Question: I have a code like this (I have to test a repo, you'll see the code below)
'''
public class SomeClass
{
public AsyncPolicyWrap PropName { get; }
public SomeClass(...)
{
PropName = Policy.WrapAsync(someRetry,someCircuitBreaker)
// here there are passed some methods that return someRetry - AsyncRetryPolicy
// and someCircuitBreaker - AsyncCircuitBreakerPolicy
}
}
'''
then I have another repo class
'''
public class SomeRepo : ISomeRepo
{
private readonly AsyncPolicy _somePolicy;
public SomeRepo(..., SomeClass someClass) : base(...)
{
_somePolicy = someClass.PropName;
}
public async Task<Result<SomeDTO>> GetDTO(Guid someId)
{
var someResponse = await _somePolicy.ExecuteAsync(() =>
HttpClient.GetAsync(serviceName, $"endpointUrl"));
...
}
}
'''
2 pieces of code above can't be changed cause they are in prod and I as a junior dev just have to cover code with tests if possible
I have tried to write a test like this
'''
[TestMethod]
public async Task DoStuff()
{
var repository = DefaultSome();
var result = await repository.GetDTO(new Guid());
result.ShouldNotBeNull(); // don't pay attention I'll change stuff which has to be asserted
}
private SomeRepo DefaultSome(Some some = null)
{
some = some ?? A.Fake<ISome>();
/// HERE I TRIED TO MOCK STUFF IN DIFFERENT WAYS AND I HAVE AN ERROR
var policyWrap = A.Dummy<AsyncPolicyWrap>();
//var test = Policy.WrapAsync(A.Fake<AsyncRetryPolicy>(), A.Fake<AsyncCircuitBreakerPolicy>());
//var test = Policy.WrapAsync(A.Fake<IAsyncPolicy>(), A.Fake<IAsyncPolicy>());
A.CallTo(() =>
policyWrap.ExecuteAsync(A<Func<Task<HttpResponseMessage>>>._))
.Returns(new HttpResponseMessage(HttpStatusCode.OK));
var policy = A.Fake<RetryPolicies>();
A.CallTo(() =>
policy.PropName)
.Returns(policyWrap);
return new SomeRepo(some, ..., policy);
}
'''
here is an error i get

I get similar for commented // var test = ... variats
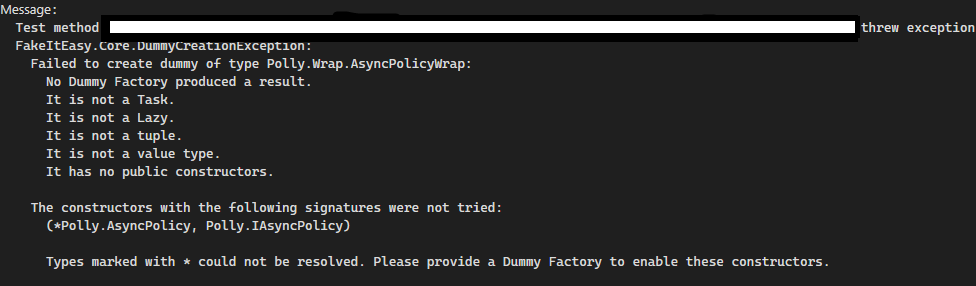
Answer: ### Concrete vs Abstract
Whenever you need to mock something then rely on abstraction rather than concrete implementation.
<URL>
Also as the exception says this class does not have a public parameterless constructor.
It has an 'internal' ctor with 2 parameters:
'''
internal AsyncPolicyWrap(AsyncPolicy outer, IAsyncPolicy inner)
: base(outer.ExceptionPredicates)
{
_outer = outer;
_inner = inner;
}
'''
So, you should prefer 'AsyncPolicy' 'abstract' class or <URL> interface.
### With or without result
Please be aware that in Polly each Policy has two versions:
- -
Based on the 'SomeRepo''s code your Policy should return an 'HttpResponseMessage'.
So, you should use 'IAsyncPolicy<HttpResponseMessage>' or 'AsyncPolicy<HttpResponseMessage>' to indicate that your policy will return an 'HttpResponseMessage'.
### Mocking
Whenever you mock an 'IAsyncPolicy<HttpResponseMessage>' then you don't have to recreate the combined policy (like you did in the comments). All you have to do is to define how should the 'ExecuteAsync' behave.
Happy path:
'''
var mockedPolicy = new Mock<IAsyncPolicy<HttpResponseMessage>>();
mockedPolicy
.Setup(policy => policy.ExecuteAsync(It.IsAny<Func<Task<HttpResponseMessage>>>()))
.ReturnsAsync(new HttpResponseMessage(HttpStatusCode.OK));
'''
Unhappy path:
'''
var mockedPolicy = new Mock<IAsyncPolicy<HttpResponseMessage>>();
mockedPolicy
.Setup(policy => policy.ExecuteAsync(It.IsAny<Func<Task<HttpResponseMessage>>>()))
.ThrowsAsync(new HttpRequestException("Something bad happened"));
'''
I've used moq to mock the policy but the same concept can be applied for FakeItEasy.